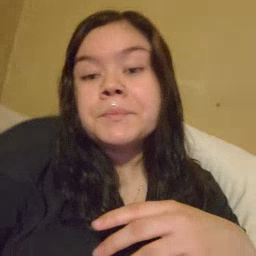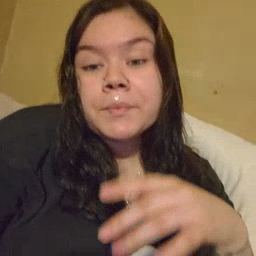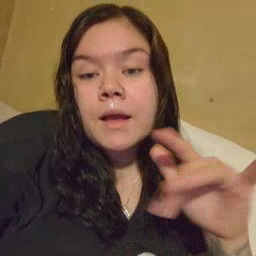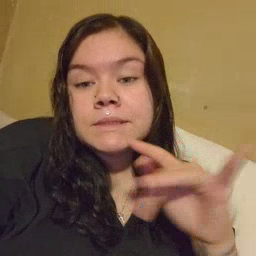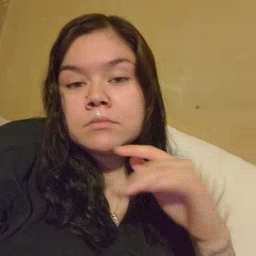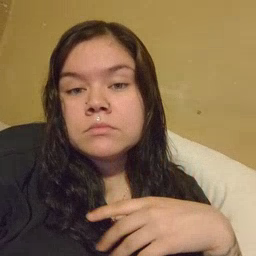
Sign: empty